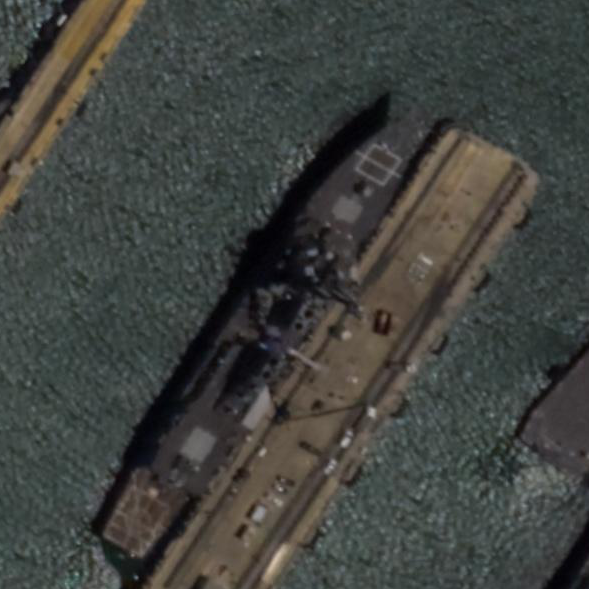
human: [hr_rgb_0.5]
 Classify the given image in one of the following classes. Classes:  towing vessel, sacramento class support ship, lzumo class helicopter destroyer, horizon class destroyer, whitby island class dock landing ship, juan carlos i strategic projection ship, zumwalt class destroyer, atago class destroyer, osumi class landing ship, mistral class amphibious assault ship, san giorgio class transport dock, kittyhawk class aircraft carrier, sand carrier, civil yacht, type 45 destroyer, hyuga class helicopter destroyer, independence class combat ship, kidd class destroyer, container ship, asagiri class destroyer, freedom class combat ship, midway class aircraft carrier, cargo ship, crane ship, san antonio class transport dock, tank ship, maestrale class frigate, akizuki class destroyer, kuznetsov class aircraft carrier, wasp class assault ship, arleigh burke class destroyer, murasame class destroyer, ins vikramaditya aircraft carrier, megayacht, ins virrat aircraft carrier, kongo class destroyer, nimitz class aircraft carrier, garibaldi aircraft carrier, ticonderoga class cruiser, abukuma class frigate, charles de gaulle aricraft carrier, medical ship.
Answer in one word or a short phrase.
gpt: Arleigh Burke class destroyer